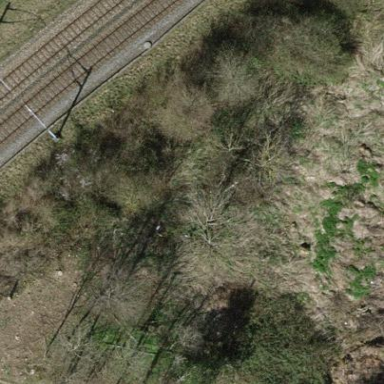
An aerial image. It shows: Patch of scrub vegetation.